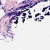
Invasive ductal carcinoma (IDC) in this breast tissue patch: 0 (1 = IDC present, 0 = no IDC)